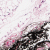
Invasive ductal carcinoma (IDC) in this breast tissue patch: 0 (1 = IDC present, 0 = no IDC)